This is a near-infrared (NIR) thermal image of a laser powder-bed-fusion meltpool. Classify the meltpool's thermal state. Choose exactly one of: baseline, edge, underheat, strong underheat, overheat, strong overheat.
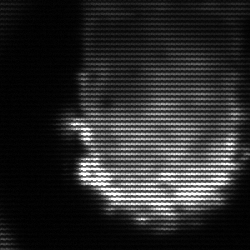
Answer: baseline